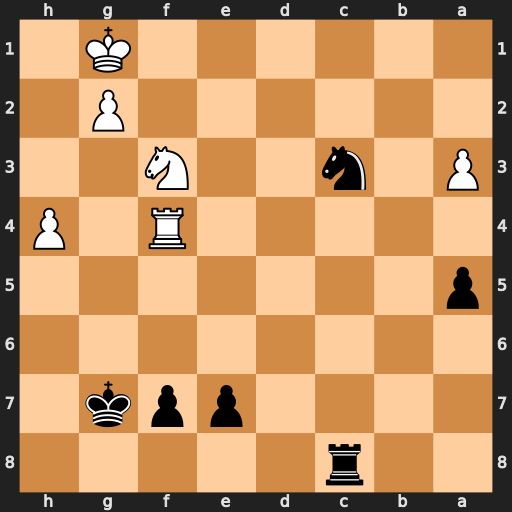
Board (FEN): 2r5/4ppk1/8/p7/5R1P/P1n2N2/6P1/6K1
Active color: b
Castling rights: -
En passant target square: -
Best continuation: Ne2+ Kf2 Nxf4